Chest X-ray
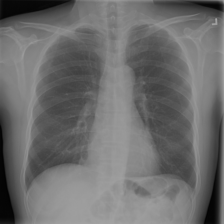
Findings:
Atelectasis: negative
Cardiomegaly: negative
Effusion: negative
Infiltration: negative
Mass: negative
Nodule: negative
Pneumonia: negative
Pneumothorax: negative
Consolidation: negative
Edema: negative
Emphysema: negative
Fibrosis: negative
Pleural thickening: negative
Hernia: negative